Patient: sex F, age 71
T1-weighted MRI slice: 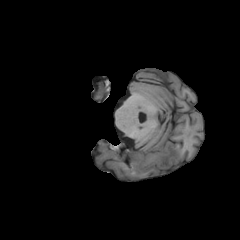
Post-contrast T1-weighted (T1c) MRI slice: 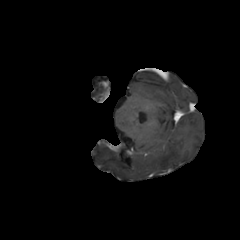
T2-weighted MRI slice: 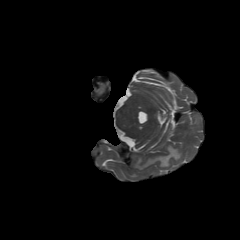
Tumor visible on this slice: yes
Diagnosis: Glioblastoma, IDH-wildtype
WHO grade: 4